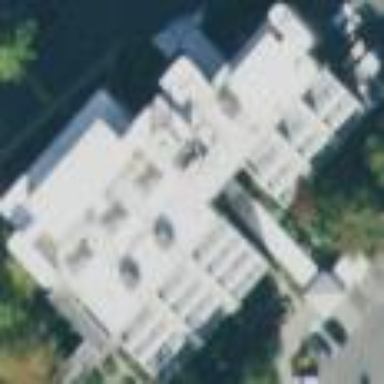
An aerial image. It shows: Hospital building.